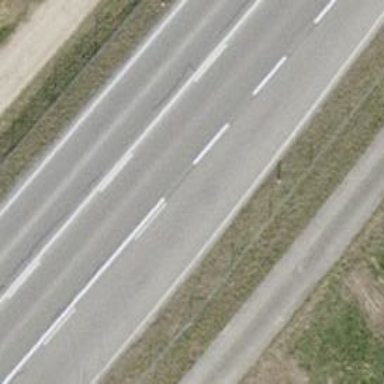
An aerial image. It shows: Asphalt surface.